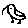
Label: bird